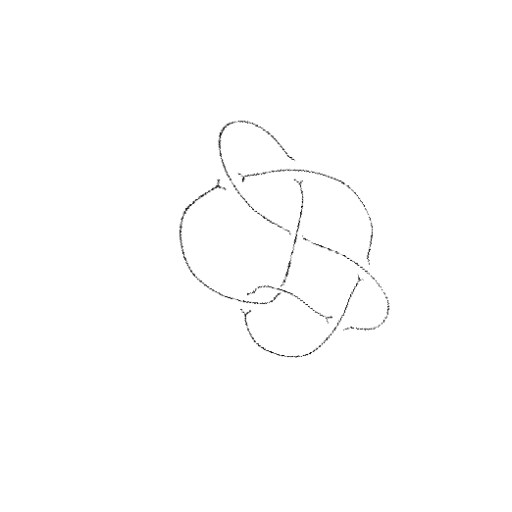
Crossing number: 7